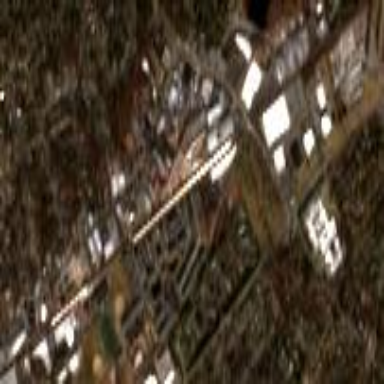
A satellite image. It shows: Industrial area.